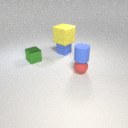
large yellow rubber cube behind small blue rubber cylinder